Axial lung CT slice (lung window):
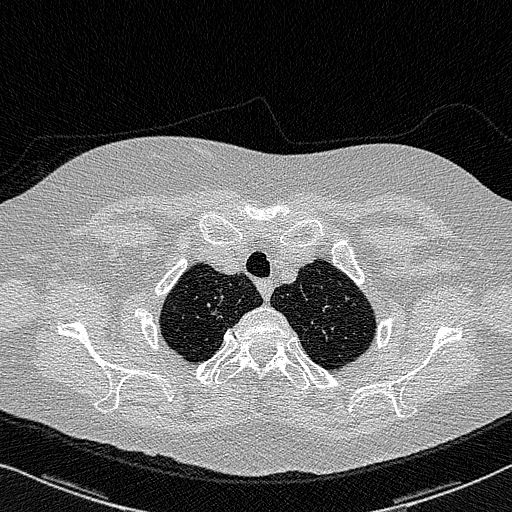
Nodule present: no